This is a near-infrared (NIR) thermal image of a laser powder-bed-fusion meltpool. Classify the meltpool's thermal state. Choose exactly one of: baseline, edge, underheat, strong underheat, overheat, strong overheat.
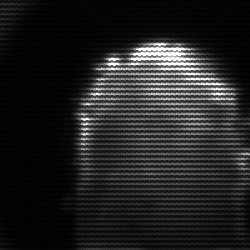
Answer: baseline